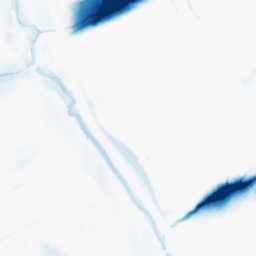
Category: morphological
Decomposition family: morphological_ellipse
Decomposition parameters: operation: closing
width: 50
height: 10
Upsampling method: cubic_mitchell
Upsampling parameters: scale: 4
Upsampling scale: 4